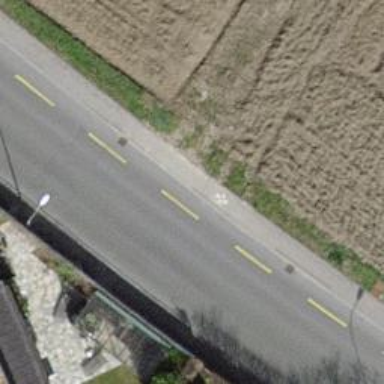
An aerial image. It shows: Tertiary road with asphalt surface. There are sidewalks on both sides and dedicated cycle lane on the left.